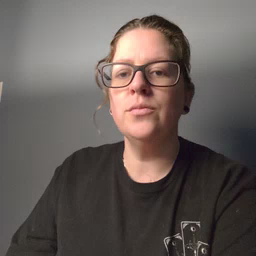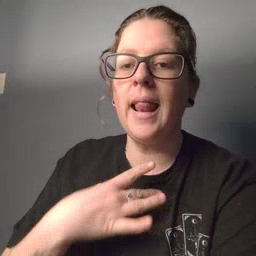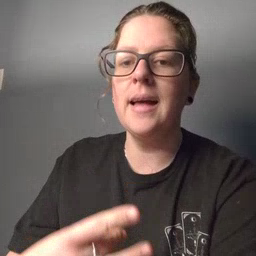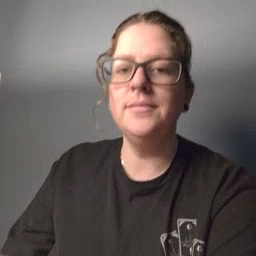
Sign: like